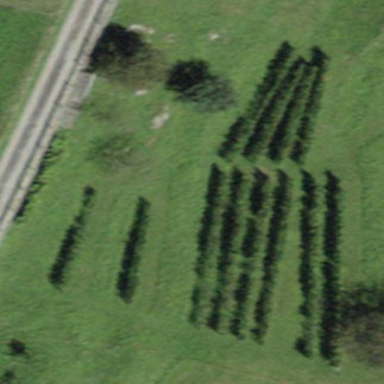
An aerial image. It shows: Beautiful vineyard in the countryside.